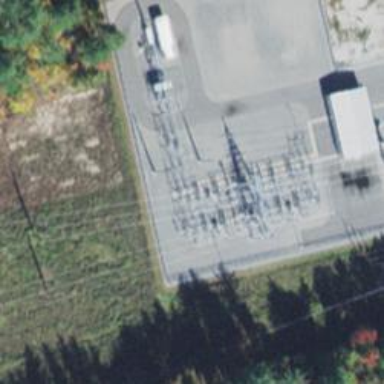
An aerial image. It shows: Switch for power supply.